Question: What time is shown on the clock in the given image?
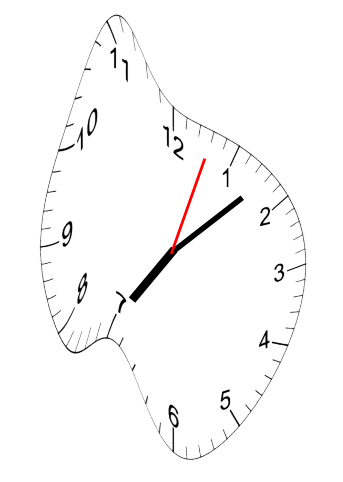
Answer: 07:08:03